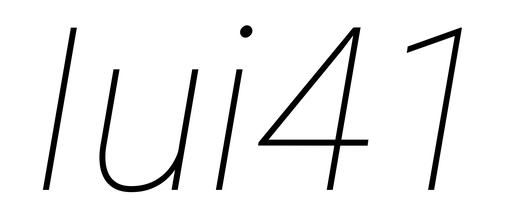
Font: Roboto-Italic_Thin_Italic